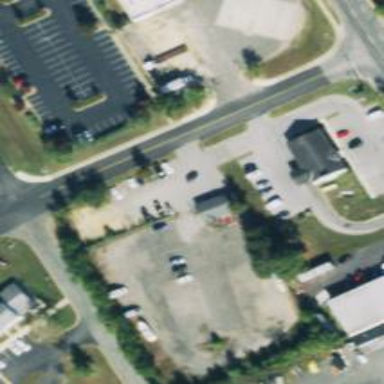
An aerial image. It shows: Car rental facility.